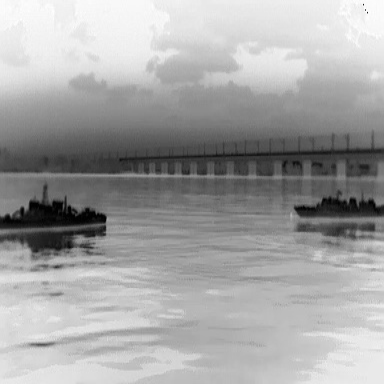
There are two warships in the infrared image.